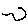
Label: moon